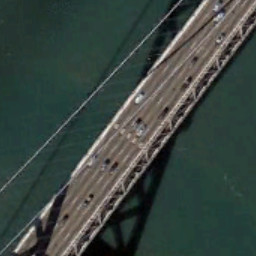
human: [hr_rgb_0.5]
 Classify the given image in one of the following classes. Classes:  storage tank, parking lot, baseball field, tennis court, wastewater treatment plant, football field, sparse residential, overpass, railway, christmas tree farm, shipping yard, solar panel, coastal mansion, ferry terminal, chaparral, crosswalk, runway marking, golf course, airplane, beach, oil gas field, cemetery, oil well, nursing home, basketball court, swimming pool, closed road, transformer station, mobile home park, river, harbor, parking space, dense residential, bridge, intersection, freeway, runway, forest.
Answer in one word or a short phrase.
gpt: bridge